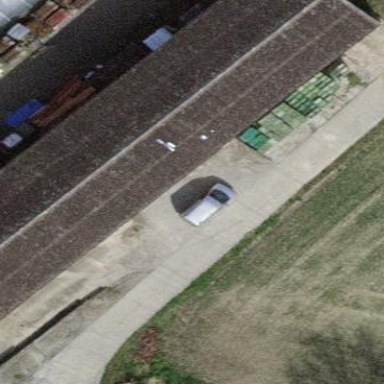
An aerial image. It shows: Industrial building.